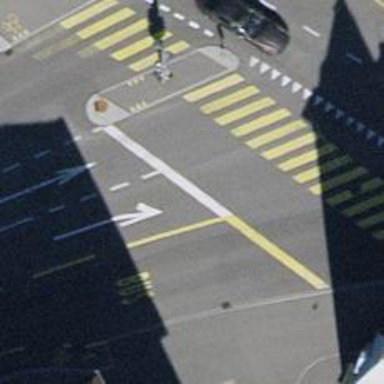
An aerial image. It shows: Secondary road with asphalt surface. It has trolley wires for electric trolleys.